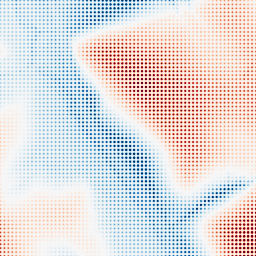
Category: classical
Decomposition family: gaussian
Decomposition parameters: sigma: 50
Upsampling method: sinc_hamming
Upsampling parameters: scale: 8
kernel_size: 4
Upsampling scale: 8